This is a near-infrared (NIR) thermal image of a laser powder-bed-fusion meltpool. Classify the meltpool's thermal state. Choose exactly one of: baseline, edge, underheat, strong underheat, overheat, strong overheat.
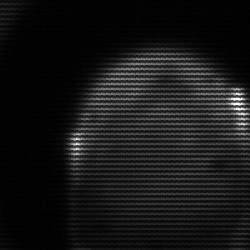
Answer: edge